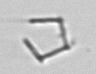
Label: Nanoneis